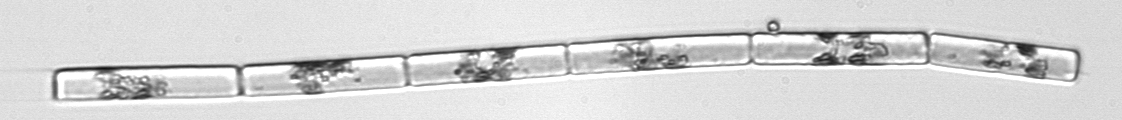
Label: Guinardia_delicatula